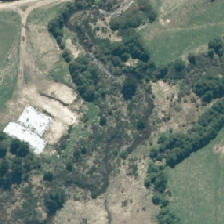
Land cover: herbaceous_freshwater_vege